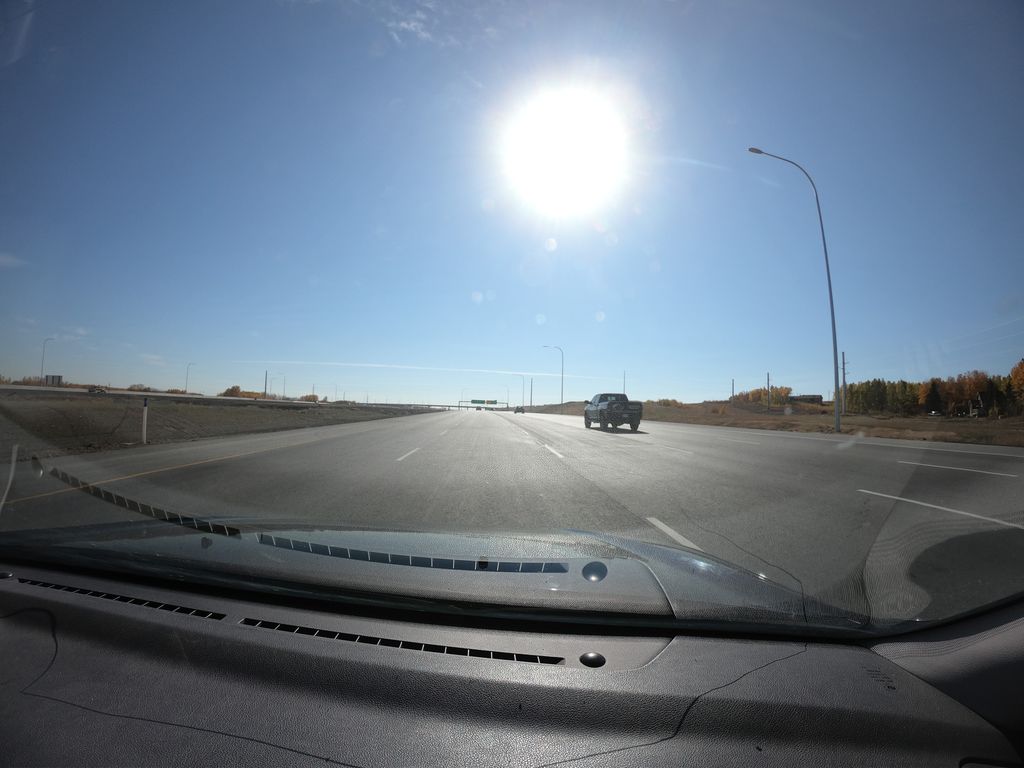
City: calgary